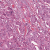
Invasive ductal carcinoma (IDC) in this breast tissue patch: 1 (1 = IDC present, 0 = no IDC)